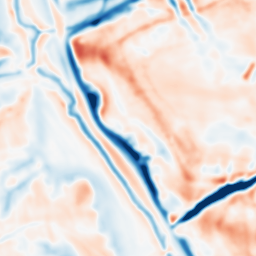
Category: multiscale
Decomposition family: dog_multiscale
Decomposition parameters: sigma_ratio: 1.6
n_scales: 3
base_sigma: 2
Upsampling method: bspline
Upsampling parameters: scale: 8
Upsampling scale: 8